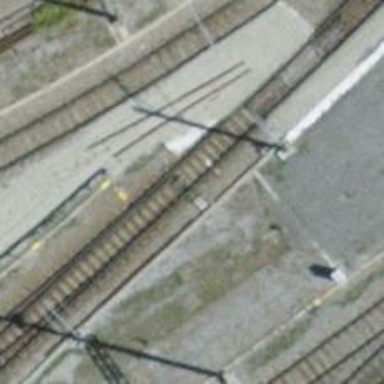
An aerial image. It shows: Railway switch.